Question: Here is a HTML markup
'''
<tr><td><b>Effective Date</b></td><td colspan="2"><input class="datepicker " value="01/04/2011" ></td></tr>
'''
(Unfortunately I have little control over the markup. So 'an INPUT in a TD in a TR' is a given)
In the javascript I do the standard
'''
$('.datepicker').datepicker();
'''
And it is the outcome

The datepicker somehow blocks half of the INPUT box.
Why it is the case? And what is a possible solution?
Same result in Chrome and FF4
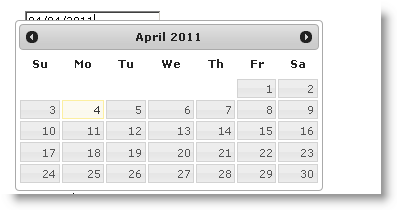
Answer: Use <URL>'. Then use jQuery's '.css' function to change the CSS.
You can use multiple rules at once, like this:
'''
$(".datepicker").css({
"margin-top": "10px",
"width": "auto"
});
'''